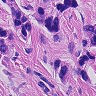
Metastatic tissue present: yes